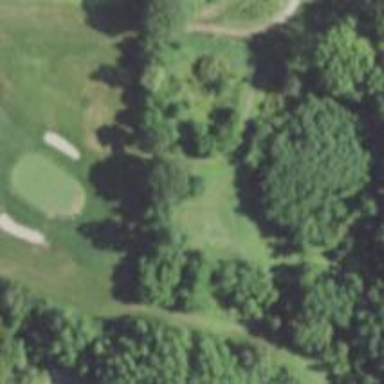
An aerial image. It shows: View of golf hole.